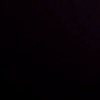
Label: space